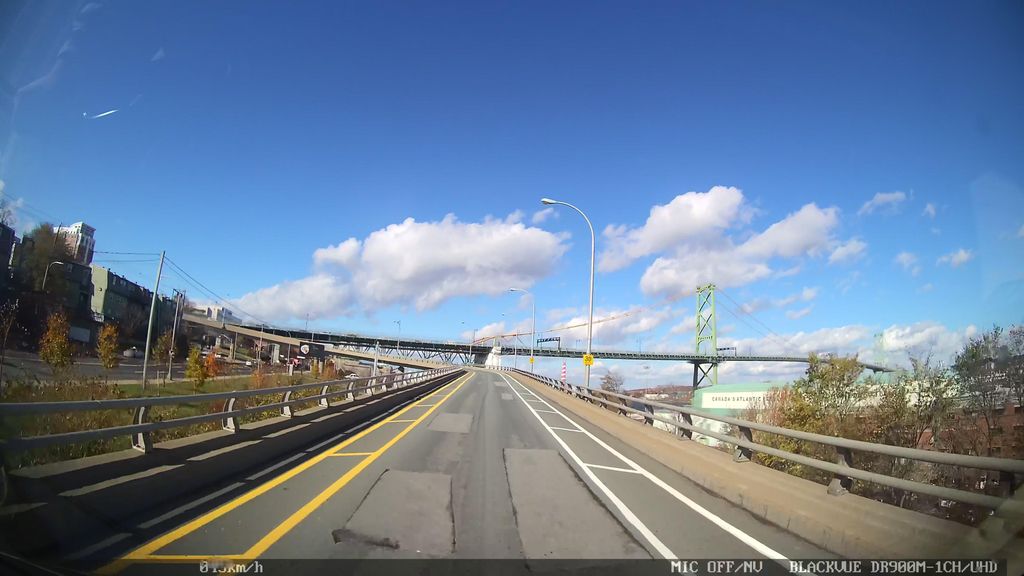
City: halifax